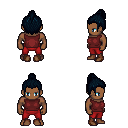
a pixel art fantasy rpg character, male body template, human, dark skin, maroon sleeveless shirt, red pants, raven short topknot hairstyle, brown shoes, four views (front, back, left, right), 2x2 character sprite sheet, small pixel art, hard edges, no anti-aliasing